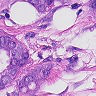
Metastatic tissue present: yes